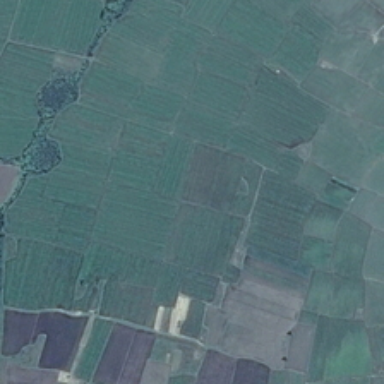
Many green farmlands are in two sides of small river .